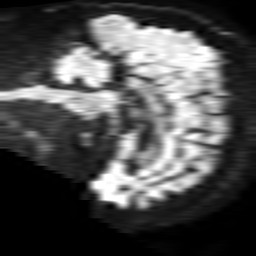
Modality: TRACE
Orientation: sagittal
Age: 44
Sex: male
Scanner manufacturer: philips
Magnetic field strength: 1.5 T
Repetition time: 4.6 s
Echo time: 0.08437 s